Interaction volume radius: 5 \u00c5
Interaction volume height: 25 \u00c5
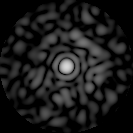
Disorder parameter: 0.8438